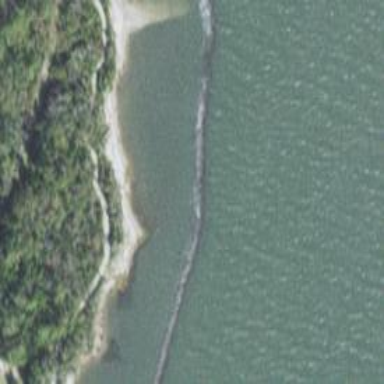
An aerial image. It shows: Breakwater structure.